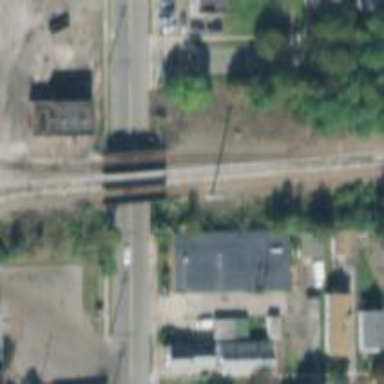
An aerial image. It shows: Abandoned railroad bridge.